Question: This framework is and doesn't support to upload, so i decided to fix the framework.
In the
I did this by adding the entry JPG/JPEG/PPTX
'''
private static $SUPPORTED_FILETYPES = array(
'JPG'=>'image/jpeg',
'JPEG'=>'image/jpeg',
'TXT'=>'text/plain',
'CSV'=>'text/csv',
'TSV'=>'text/tab-separated-values',
'TAB'=>'text/tab-separated-values',
'HTML'=>'text/html',
'HTM'=>'text/html',
'DOC'=>'application/msword',
'ODS'=>'application/vnd.oasis.opendocument.spreadsheet',
'ODT'=>'application/vnd.oasis.opendocument.text',
'RTF'=>'application/rtf',
'SXW'=>'application/vnd.sun.xml.writer',
'XLS'=>'application/vnd.ms-excel',
'XLSX'=>'application/vnd.ms-excel',
'PPT'=>'application/vnd.ms-powerpoint',
'PPTX'=>'application/vnd.ms-powerpoint',
'PPS'=>'application/vnd.ms-powerpoint');
'''
It's working fine for the .pptx and for the jpeg/jpg the upload is working completely fine but once in Google Docs it is showing like a doc...
There:

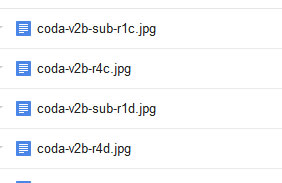
Answer: Your images are being converted into the Google Docs native format, to upload them as files, you have to append ?convert=false to the upload uri:
<URL>